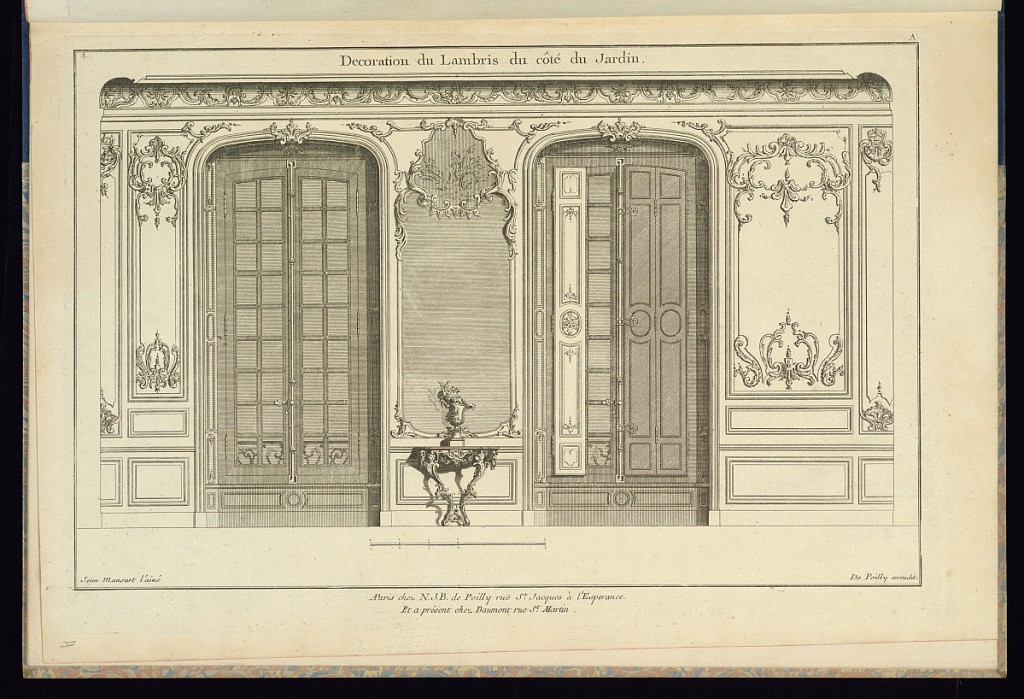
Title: Decoration du Lambris du côté du Jardin
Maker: Jean Mansart de Jouy, French, 1705 - 1783
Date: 1750–75
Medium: Etching and engraving on laid paper
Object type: Print
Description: An architectural design print depicting an interior wall elevation for a room in the Châteaux de Brunoy, with a view over the garden, designed by Jean Mansart de Jouy for Jean Pâris de Monmartel, marquis de Brunoy. The wall features two glass paneled double doors with paneled (boiseries) shutters. Wrought-iron balcony balustrades are visible through the doors. In the center, a mirror topped with an over mirror painting, and below a console table supporting an ornamental handled vase or ewer featuring a dragon handle. The paneling (boiserie) is decorated with rococo motifs - feathers, c-scrolls, s-scrolls, fleurons, and scrolling leaves (rinceaux). The plate is titled, numbered, and signed with a scale below the design.